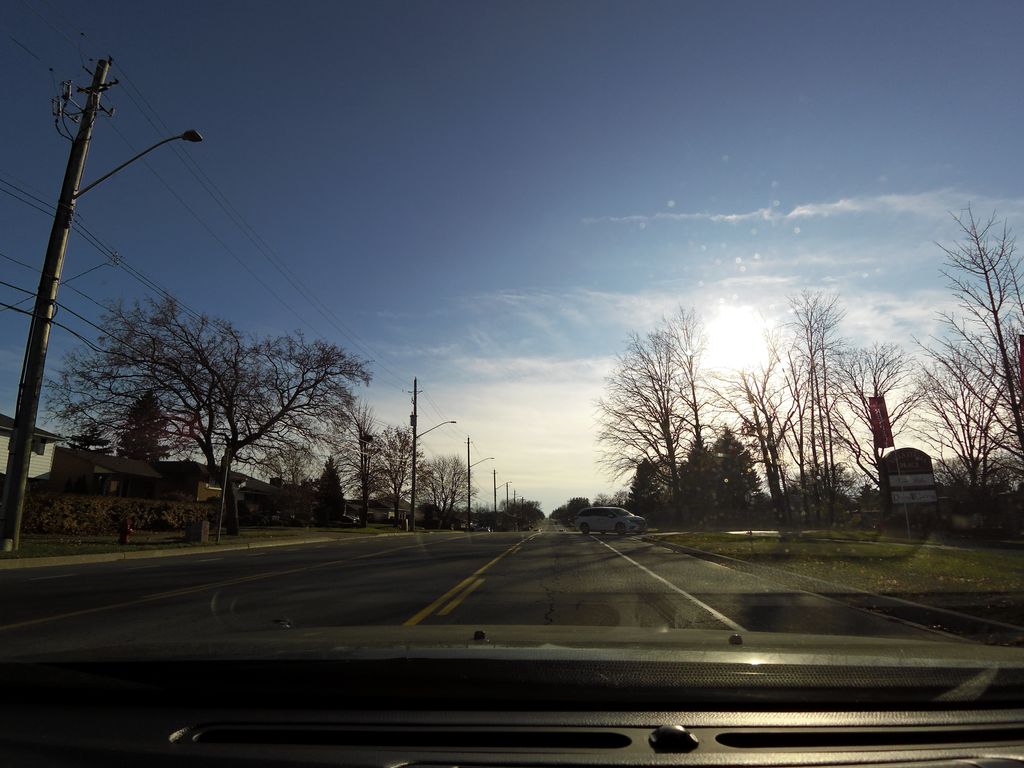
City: hamilton